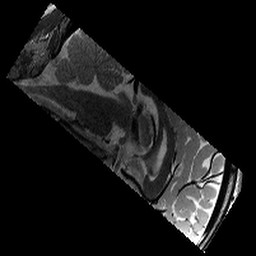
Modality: T2w
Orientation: sagittal
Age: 10
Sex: male
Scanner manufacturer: siemens
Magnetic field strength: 3 T
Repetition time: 9.23 s
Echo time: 0.067 s